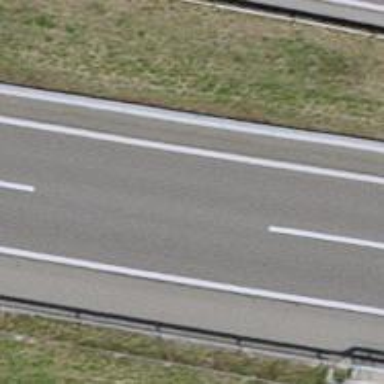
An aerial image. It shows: Motorway.